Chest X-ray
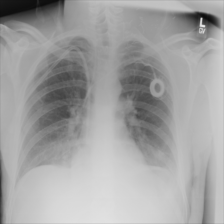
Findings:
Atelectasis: negative
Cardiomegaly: negative
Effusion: negative
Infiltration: negative
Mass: negative
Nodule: negative
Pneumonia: negative
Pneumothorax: negative
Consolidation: negative
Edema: negative
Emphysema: negative
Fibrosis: negative
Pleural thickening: negative
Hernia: negative